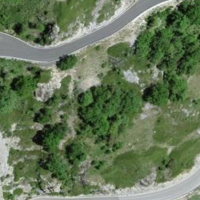
EUNIS habitat code: 45
Species observed at this site:
Lasiommata megera
Emberiza cia
Periparus ater
Hipparchia semele